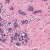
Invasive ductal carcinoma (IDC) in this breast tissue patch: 0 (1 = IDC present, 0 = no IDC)